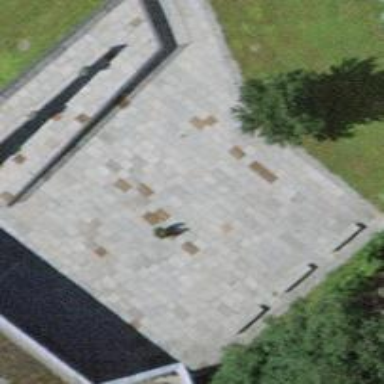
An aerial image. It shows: Path made of paving stones.